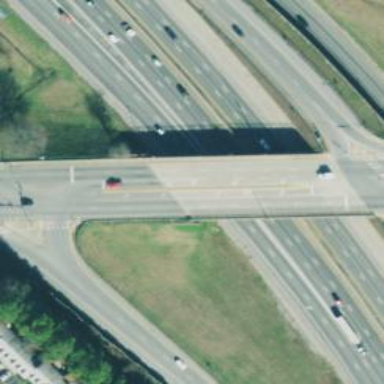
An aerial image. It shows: Secondary road crossing bridge.